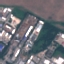
Label: Industrial